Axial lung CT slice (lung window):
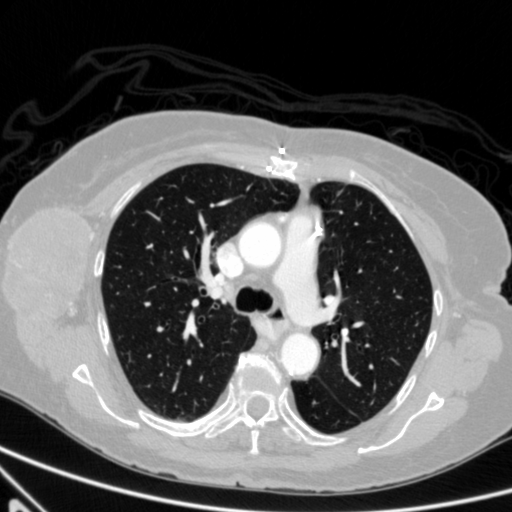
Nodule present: no